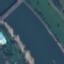
Land use / land cover: River